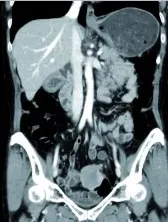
Abdominopelvic computerized tomography (CT). . A well-circumscribed, well-enhanced, round-shaped mass was identified at the sigmoid colon. (
A) Coronal view.
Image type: radiology (ct)